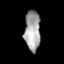
Tissue: prostate
Cell type: T cells
Senescence score: 0.155
Nuclear area (px): 612
Mean DAPI intensity: 165.623